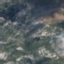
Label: HerbaceousVegetation